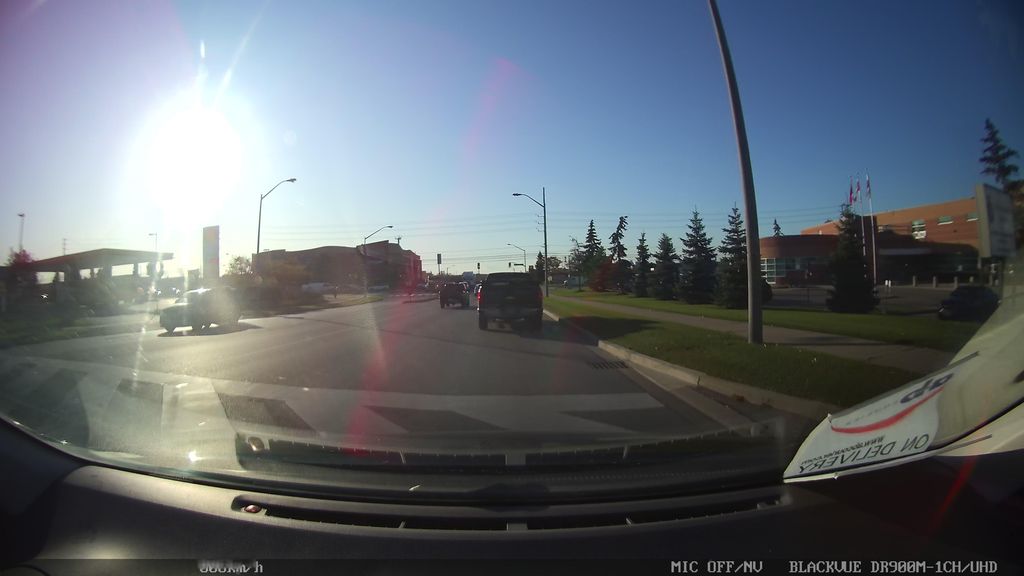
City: toronto